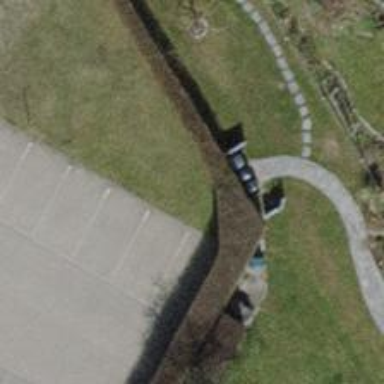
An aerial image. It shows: Hedge acting as barrier.